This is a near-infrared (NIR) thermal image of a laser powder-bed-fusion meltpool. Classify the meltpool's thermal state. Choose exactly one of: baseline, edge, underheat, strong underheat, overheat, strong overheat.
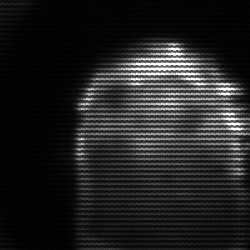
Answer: baseline